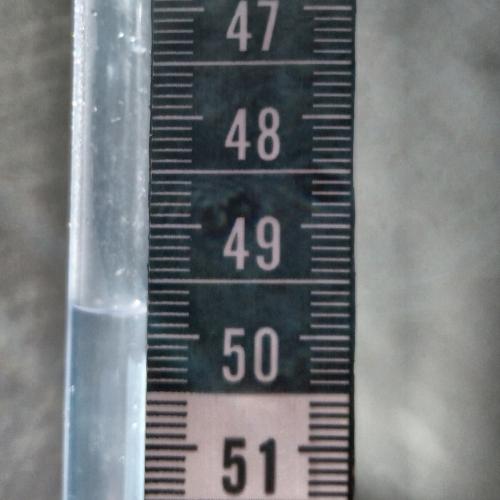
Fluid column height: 49.8 cm